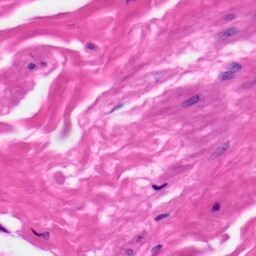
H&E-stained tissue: Skin